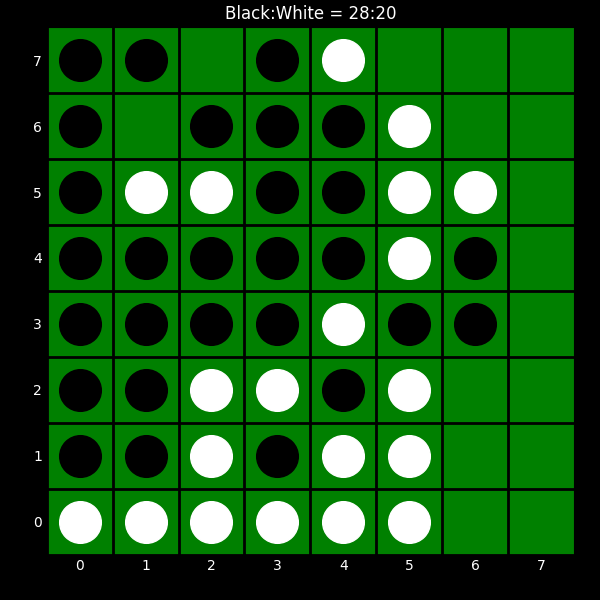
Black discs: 28
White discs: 20